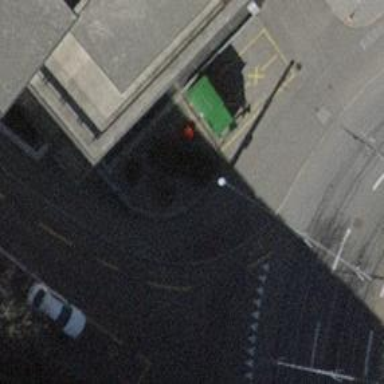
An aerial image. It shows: Kerb barrier.